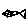
Label: fish